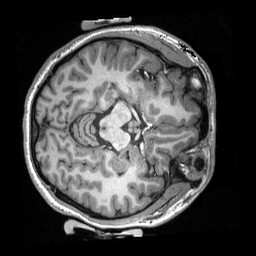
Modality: T1w
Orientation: axial